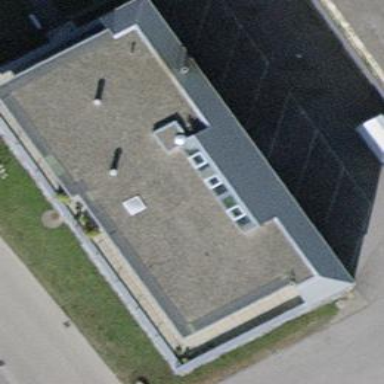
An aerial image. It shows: Industrial building.